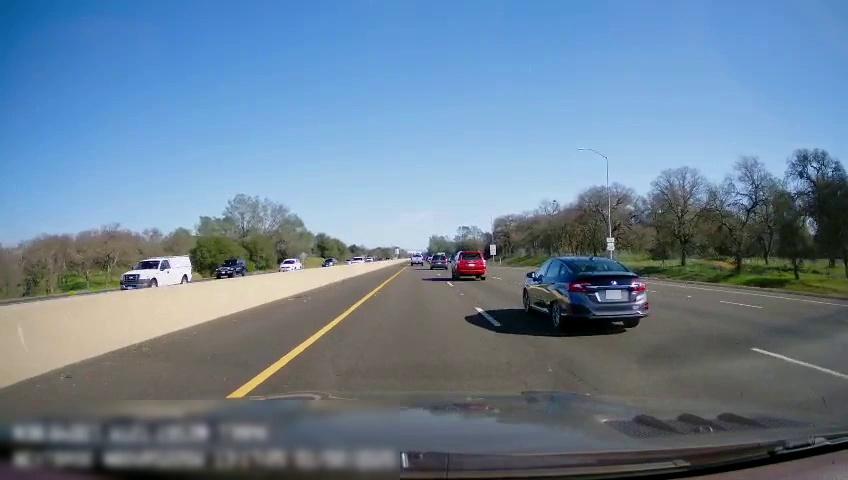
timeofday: Day
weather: Sunny
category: Drivable Space
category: Drivable Space
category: Vehicles | SUV
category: Vehicles | Truck
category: Vehicles | SUV
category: Vehicles | Car
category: Vehicles | Truck
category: Vehicles | SUV
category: Vehicles | SUV
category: Vehicles | SUV
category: Lanes | Current Lane
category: Lanes | Current Lane
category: Lanes | Current Lane
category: Lanes | Alternate Lane
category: Lanes | Alternate Lane